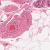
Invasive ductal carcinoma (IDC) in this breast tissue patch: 0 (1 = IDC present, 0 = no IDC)